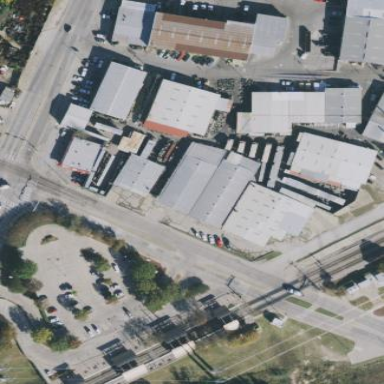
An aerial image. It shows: Warehouse.